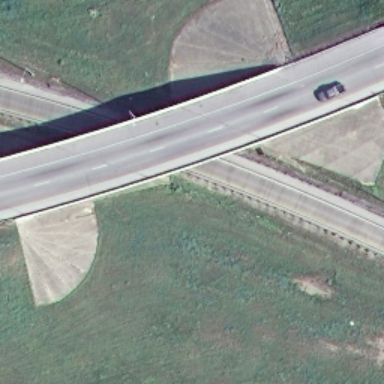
An overpass with a road go across another roads diagonally .